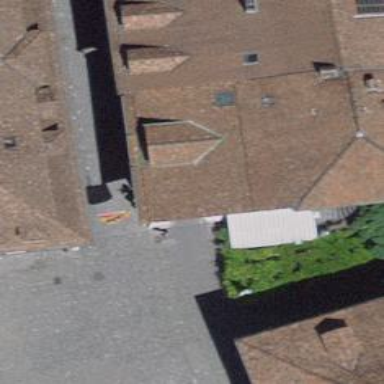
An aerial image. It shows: Restaurant.